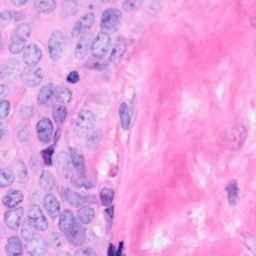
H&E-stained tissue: Breast